Field crop: maize
Growth stage: 2
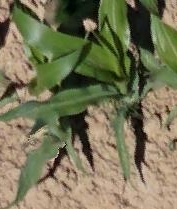
Species: maize